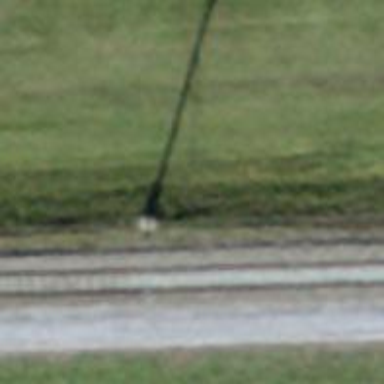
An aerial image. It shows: Power pole.